Question: If I create a new VS project and copy the following example code into a new page 'default.aspx'
'''
<%@ Page Language="C#" AutoEventWireup="true" CodeBehind="default.aspx.cs" Inherits="WebApplication1._default" %>
<!DOCTYPE html>
<html xmlns="http://www.w3.org/1999/xhtml">
<head runat="server">
<title></title>
</head>
<body>
<form id="form1" runat="server">
<div>
<div id="top-menu" class="float-right">
<ul class="main">
<li><a id="A1" href="#" runat="server" class="current"><span>Home</span></a> </li>
<li><a href="#"><span>Members</span></a>
<ul class="sub curved">
<li><a href="#">MemberPage1</a></li>
<li><a href="#">MemberPage2</a></li>
<li><a href="#">MemberPage3</a></li>
</ul>
</li>
<li><a href="#"><span>Blog</span></a> </li>
<li><a href="#"><span>Contact</span></a> </li>
<li><a href="#"><span>Admin</span></a> </li>
<li><a href="#" runat="server" onserverclick ="Scan_Click"><span>Scan</span></a></li>
</ul>
</div>
</div>
</form>
</body>
</html>
'''
When I run I get the following in my browser when I hover over Scan - 'Javascript:_doPostBack('ctl02','')'

Being very new to ASP.NET this has surprised me as I didn't know I was using javascript so I hope this isn't a silly question......
If a user disables javascript in their browser (eg as advised by Tor recently) does it mean the server side event Scan_Click won't run?
If so is there an alternative to run server side scripts on an asp.net site with javascript disabled in the browser?
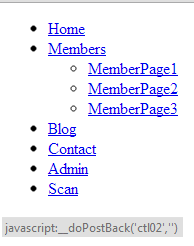
Answer: ASP.NET uses JavaScript for the Postback feature, so it won't run without JavaScript enabled.
If you want to run your application without JavaScript you must move to ASP.NET MVC and use regular POST actions.
But beware that in this other approach you won't have all those fancy controls like Calendar, Menu or even Button, everything is plain HTML.